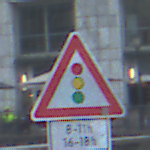
Verkehrszeichen: Lichtzeichenanlage
Zusatzzeichen unten: ZeitangabenOhneBeschraenkungAufWochentage2
Umgebung: Outdoor, Urban
Tageszeit: MorningAfternoon
Wetter: PartlyCloudy
Licht: Natural
Jahreszeit: NotSpecified
Kontrast: LowContrast